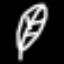
Label: leaf